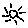
Label: sun